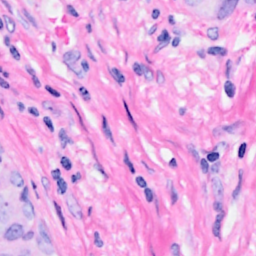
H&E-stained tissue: Breast